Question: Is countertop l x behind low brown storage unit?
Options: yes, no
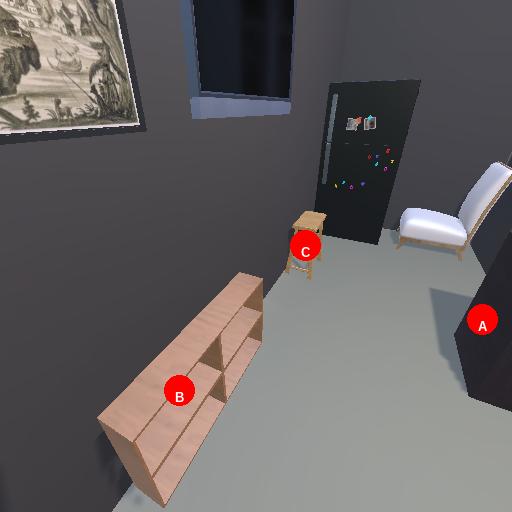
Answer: yes